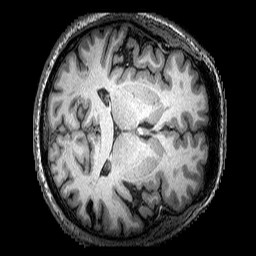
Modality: T1w
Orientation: axial
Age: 52
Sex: male
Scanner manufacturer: siemens
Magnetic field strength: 3 T
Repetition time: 2.25 s
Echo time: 0.00452 s